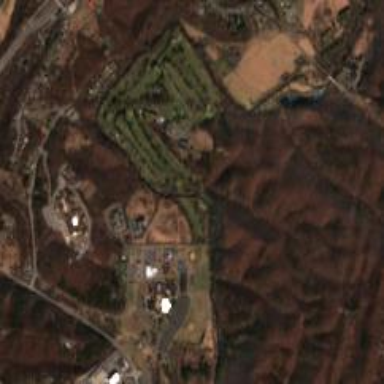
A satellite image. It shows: Golf course surrounded by greenery.